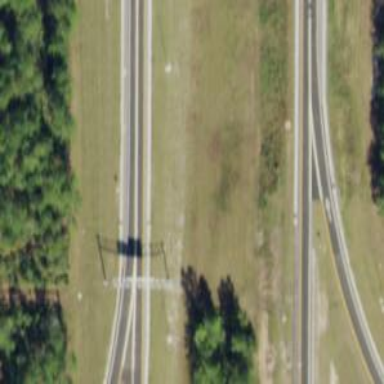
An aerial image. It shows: Asphalt motorway.